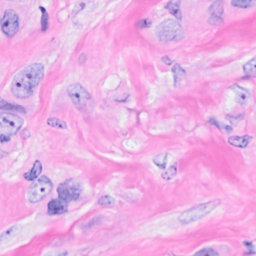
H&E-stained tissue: Breast